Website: bh-photo
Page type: delivery-shipping
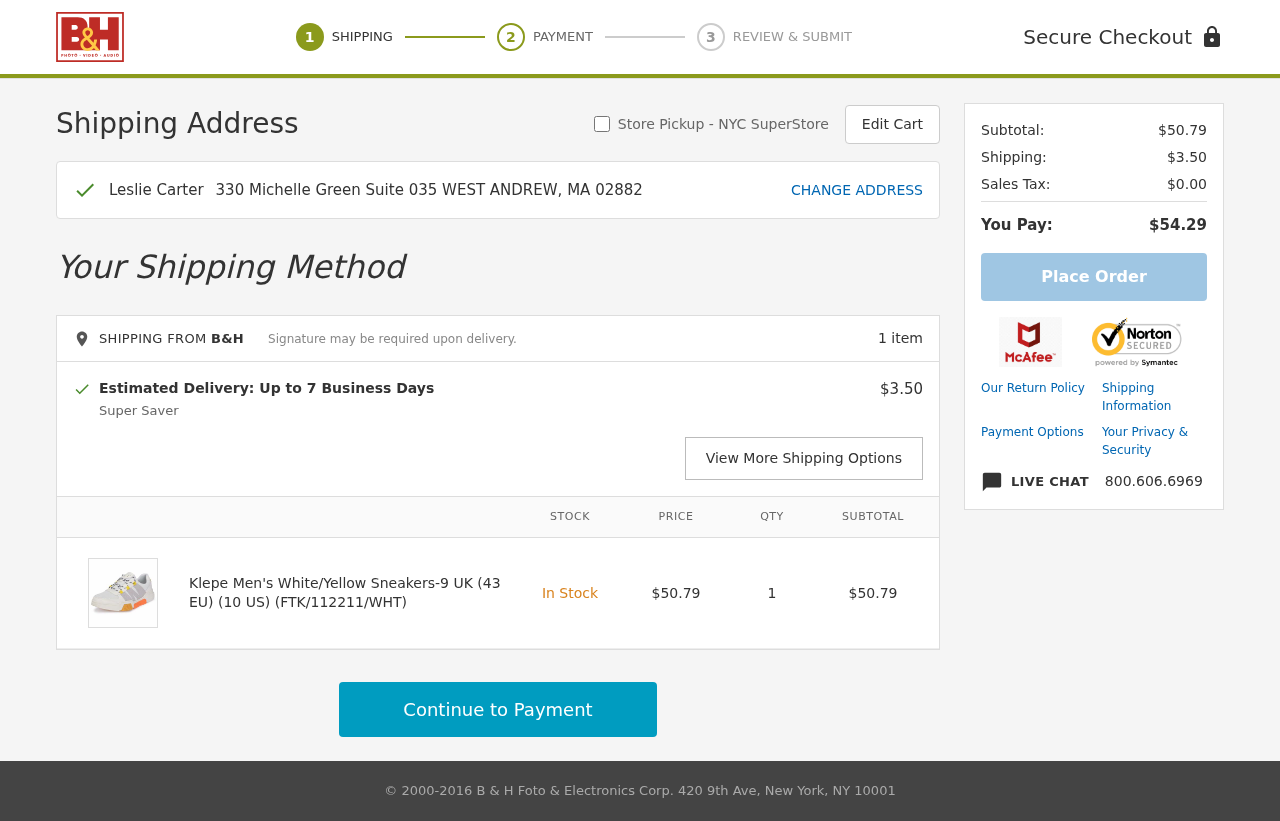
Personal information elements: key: PII_FULLNAME
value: Leslie Carter
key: PII_STREET
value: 330 Michelle Green Suite 035
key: PII_CITY_STATE_ZIP
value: WEST ANDREW, MA 02882
Product elements: key: PRODUCT1_NAME
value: Klepe Men's White/Yellow Sneakers-9 UK (43 EU) (10 US) (FTK/112211/WHT)
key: PRODUCT1_PRICE
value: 50.79
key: PRODUCT1_QUANTITY
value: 1
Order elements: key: ORDER_NUM_ITEMS
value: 1 item
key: ORDER_DELIVERY_DATE
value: Estimated Delivery: Up to 7 Business Days
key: ORDER_SHIPPING_COST
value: $3.50
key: ORDER_SUBTOTAL
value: $50.79
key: ORDER_SUBTOTAL2
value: $50.79
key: ORDER_SHIPPING_COST2
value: $3.50
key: ORDER_TAX
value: $0.00
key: ORDER_TOTAL
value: $54.29